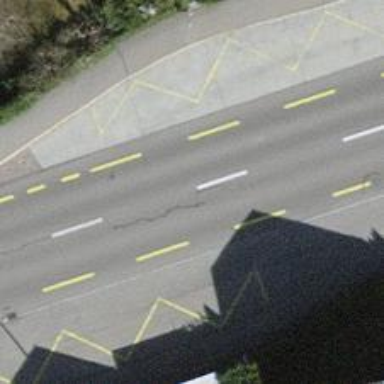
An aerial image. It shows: Bus stop with designated stop position for public transport.